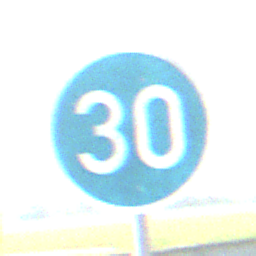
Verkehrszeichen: VorgeschriebeneMindestgeschwindigkeit
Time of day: MorningAfternoon
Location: Outdoor (Special)
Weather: Clear
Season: NotSpecified
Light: Natural